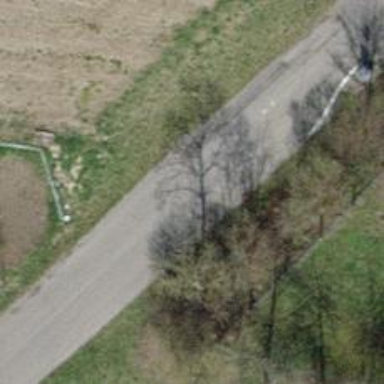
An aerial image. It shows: Unclassified road with asphalt surface.